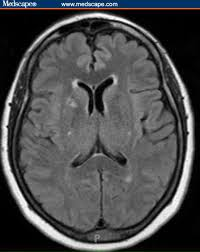
Label: notumor